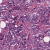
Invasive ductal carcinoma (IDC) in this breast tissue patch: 1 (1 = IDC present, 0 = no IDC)